Question: What button is on the pop-up?
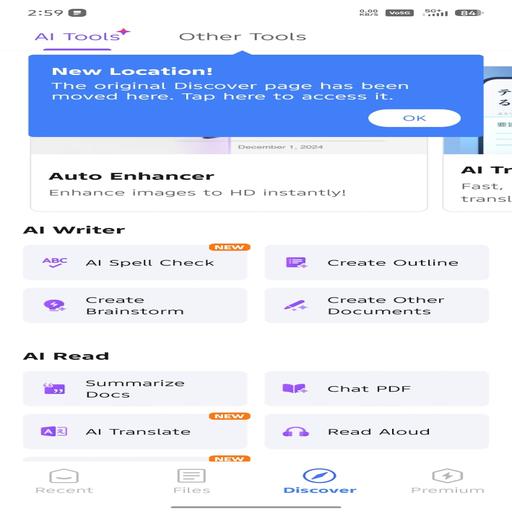
Answer: OK